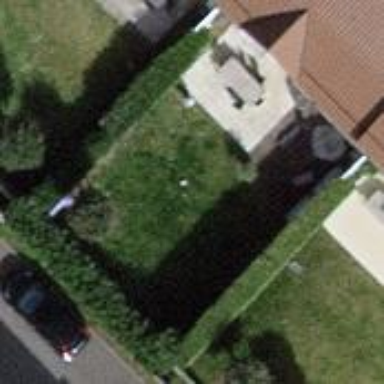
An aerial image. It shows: Garden surrounded by fence.